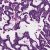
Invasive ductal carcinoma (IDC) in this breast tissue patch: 1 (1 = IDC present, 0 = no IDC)